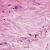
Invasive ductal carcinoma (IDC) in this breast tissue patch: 0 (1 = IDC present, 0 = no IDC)